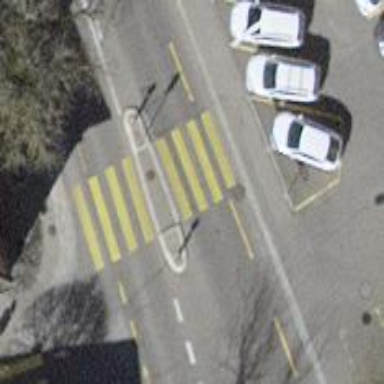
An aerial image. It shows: Marked zebra crossing with island.